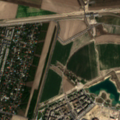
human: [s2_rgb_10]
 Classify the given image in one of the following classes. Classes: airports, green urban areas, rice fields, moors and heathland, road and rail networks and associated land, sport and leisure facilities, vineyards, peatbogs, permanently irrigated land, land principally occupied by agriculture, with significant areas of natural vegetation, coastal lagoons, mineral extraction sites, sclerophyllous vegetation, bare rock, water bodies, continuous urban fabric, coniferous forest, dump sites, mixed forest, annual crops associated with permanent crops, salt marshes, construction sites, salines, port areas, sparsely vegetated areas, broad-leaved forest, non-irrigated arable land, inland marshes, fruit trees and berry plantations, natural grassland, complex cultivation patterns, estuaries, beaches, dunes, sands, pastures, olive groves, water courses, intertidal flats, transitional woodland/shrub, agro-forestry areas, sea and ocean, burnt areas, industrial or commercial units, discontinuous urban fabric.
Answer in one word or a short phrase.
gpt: continuous urban fabric, discontinuous urban fabric, construction sites, non-irrigated arable land